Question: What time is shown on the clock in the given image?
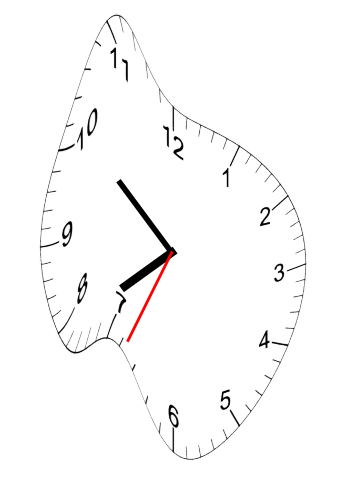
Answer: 07:51:34